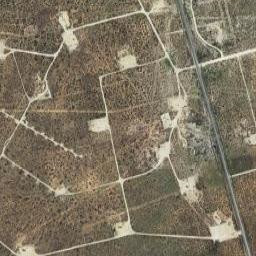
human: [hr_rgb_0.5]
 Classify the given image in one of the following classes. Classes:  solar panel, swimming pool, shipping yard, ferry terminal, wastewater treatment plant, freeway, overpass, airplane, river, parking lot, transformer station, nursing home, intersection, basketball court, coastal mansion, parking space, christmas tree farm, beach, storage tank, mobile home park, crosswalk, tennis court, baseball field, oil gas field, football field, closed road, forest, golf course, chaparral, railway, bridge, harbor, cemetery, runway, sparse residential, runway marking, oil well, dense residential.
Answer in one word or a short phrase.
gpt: oil gas field